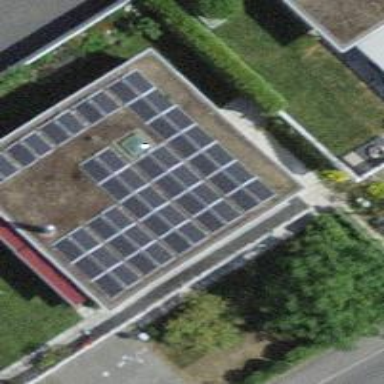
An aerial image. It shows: Solar power generator using photovoltaic method with solar photovoltaic panel types.